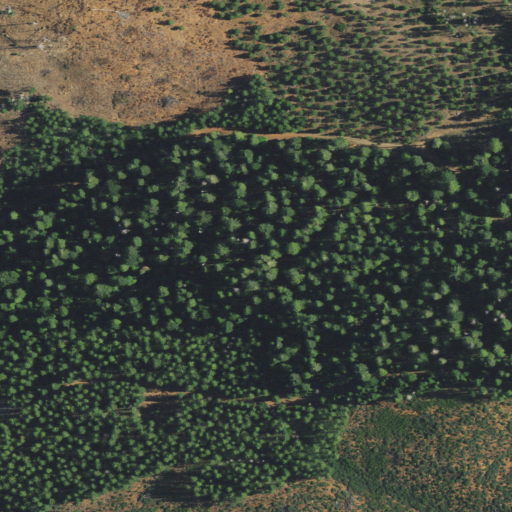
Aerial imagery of valley in California named Cement Ravine containing evergreen forest and shrub